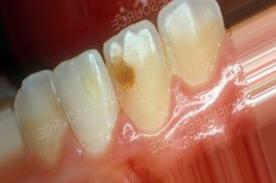
Condition: Tooth Discoloration